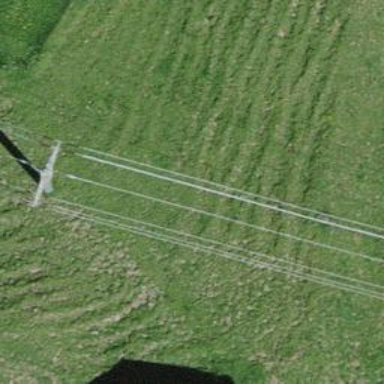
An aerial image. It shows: Grass path.